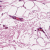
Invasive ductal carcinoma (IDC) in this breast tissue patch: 0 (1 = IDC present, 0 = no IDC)